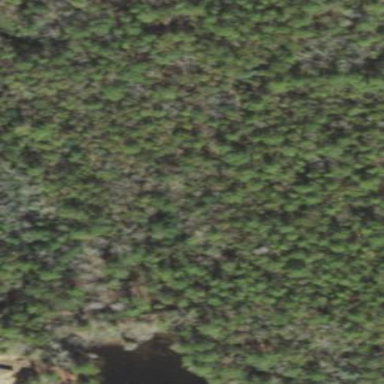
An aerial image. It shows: Mixed woodland with various types of leaves.